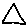
Label: triangle